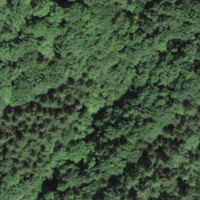
EUNIS habitat code: 44
Species observed at this site:
Daphne laureola